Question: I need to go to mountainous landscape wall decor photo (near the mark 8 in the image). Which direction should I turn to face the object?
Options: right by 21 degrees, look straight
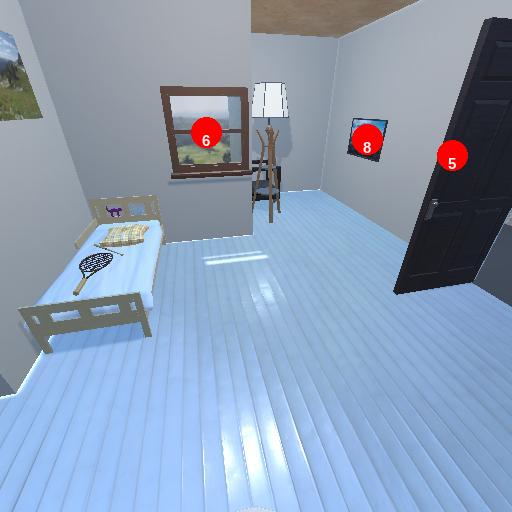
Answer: right by 21 degrees